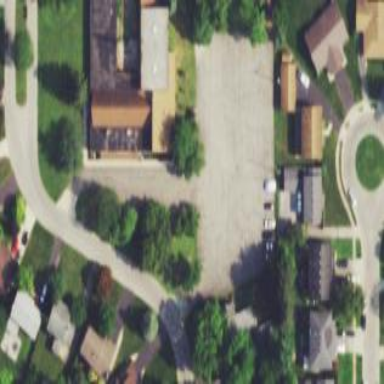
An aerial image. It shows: Parking area with asphalt surface.